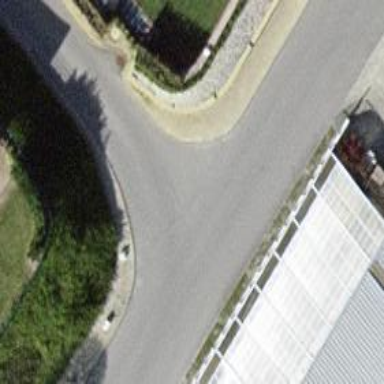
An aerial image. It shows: Smooth asphalt road in residential area.